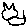
Label: cat